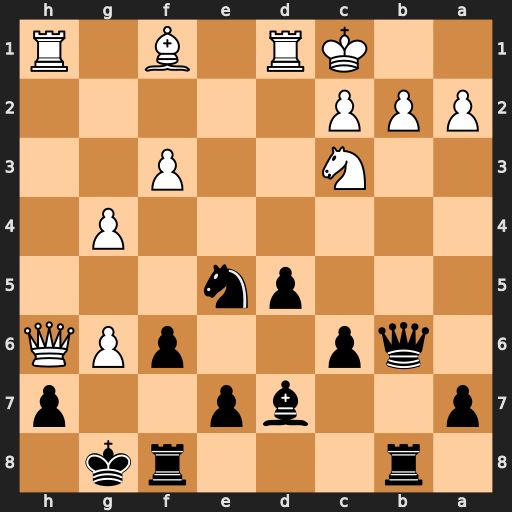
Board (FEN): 1r3rk1/p2bp2p/1qp2pPQ/3pn3/6P1/2N2P2/PPP5/2KR1B1R
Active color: b
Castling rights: -
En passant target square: -
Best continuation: Qxb2+ Kd2 Nxf3+